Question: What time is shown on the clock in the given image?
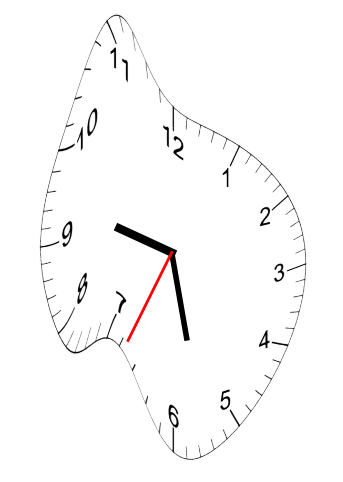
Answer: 09:27:34